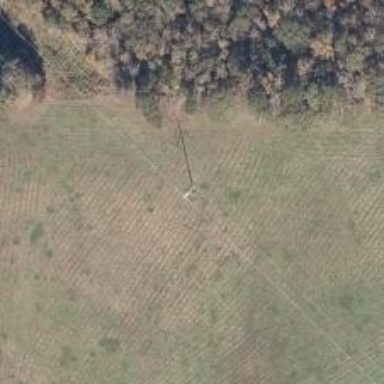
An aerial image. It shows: Power pole.